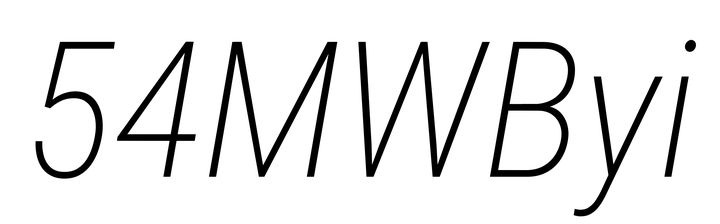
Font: Roboto-Italic_Condensed_ExtraLight_Italic